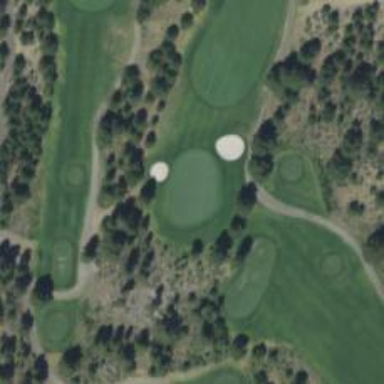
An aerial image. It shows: Golf hole.